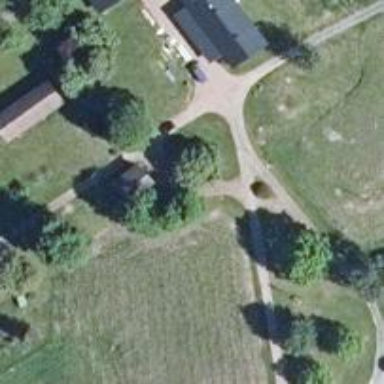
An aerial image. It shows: Driveway.